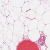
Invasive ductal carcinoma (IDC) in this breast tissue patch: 0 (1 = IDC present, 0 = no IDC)